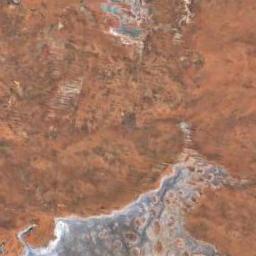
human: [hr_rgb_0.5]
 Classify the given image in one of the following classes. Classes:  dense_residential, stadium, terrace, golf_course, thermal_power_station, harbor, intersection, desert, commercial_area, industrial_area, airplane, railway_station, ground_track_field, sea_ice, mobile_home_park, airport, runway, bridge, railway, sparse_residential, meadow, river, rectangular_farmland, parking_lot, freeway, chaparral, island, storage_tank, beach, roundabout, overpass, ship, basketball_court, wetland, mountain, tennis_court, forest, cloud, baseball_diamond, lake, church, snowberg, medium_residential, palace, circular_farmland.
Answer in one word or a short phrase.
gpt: desert